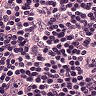
Metastatic tissue present: no